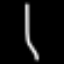
Label: palm tree